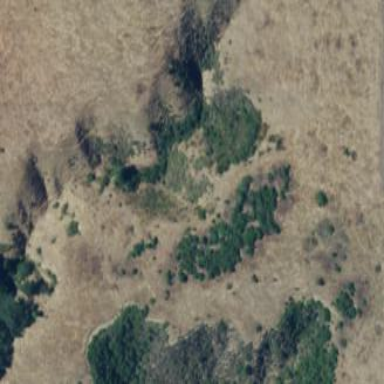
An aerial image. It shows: Area covered in scrub vegetation.